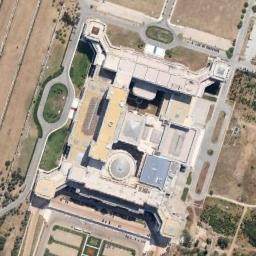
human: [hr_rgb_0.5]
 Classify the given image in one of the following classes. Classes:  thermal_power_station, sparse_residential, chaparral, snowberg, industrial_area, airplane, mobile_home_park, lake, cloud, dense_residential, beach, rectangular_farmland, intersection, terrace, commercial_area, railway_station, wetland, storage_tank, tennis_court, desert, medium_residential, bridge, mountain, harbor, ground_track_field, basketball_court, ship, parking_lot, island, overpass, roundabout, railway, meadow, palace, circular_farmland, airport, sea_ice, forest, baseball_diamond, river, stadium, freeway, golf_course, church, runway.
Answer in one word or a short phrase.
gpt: palace